Question: I'm creating a counter from PNG image using code similar to:
'''
counterImage = [UIImage imageNamed:@"counter-1-2-inactive.png"];
UIImageView *counterImageView = [[[UIImageView alloc] initWithImage:counterImage] autorelease];
UILabel *countLabel = [[[UILabel alloc] initWithFrame:counterImageView.frame] autorelease];
[cell addSubview:counterImageView];
[counterImageView addSubview:countLabel];
'''
You can see a result below, on the LHS there is a counter from iOS Simulator and on the RHS there is a original PNG.
Why the quality decreased slightly in the resulting UIImageView? How can I improve it? This is maybe only 1-pixel-height line, but in 1:1 scale is seems like a counter is shortened from the above.
Size of a resulting counterImageView is the same as original PNG: 40x24.

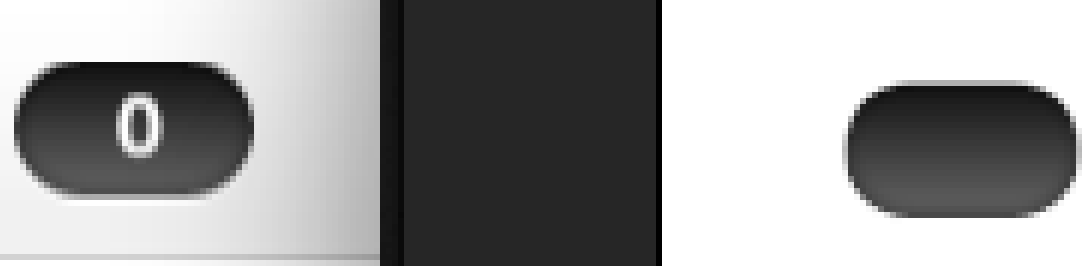
Answer: Sometimes one just needs to ask a question to find a solution in a "Related" section... ;-)
I applied a 1px transparent border based on comments on this question: <URL>